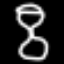
Label: hourglass